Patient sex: M
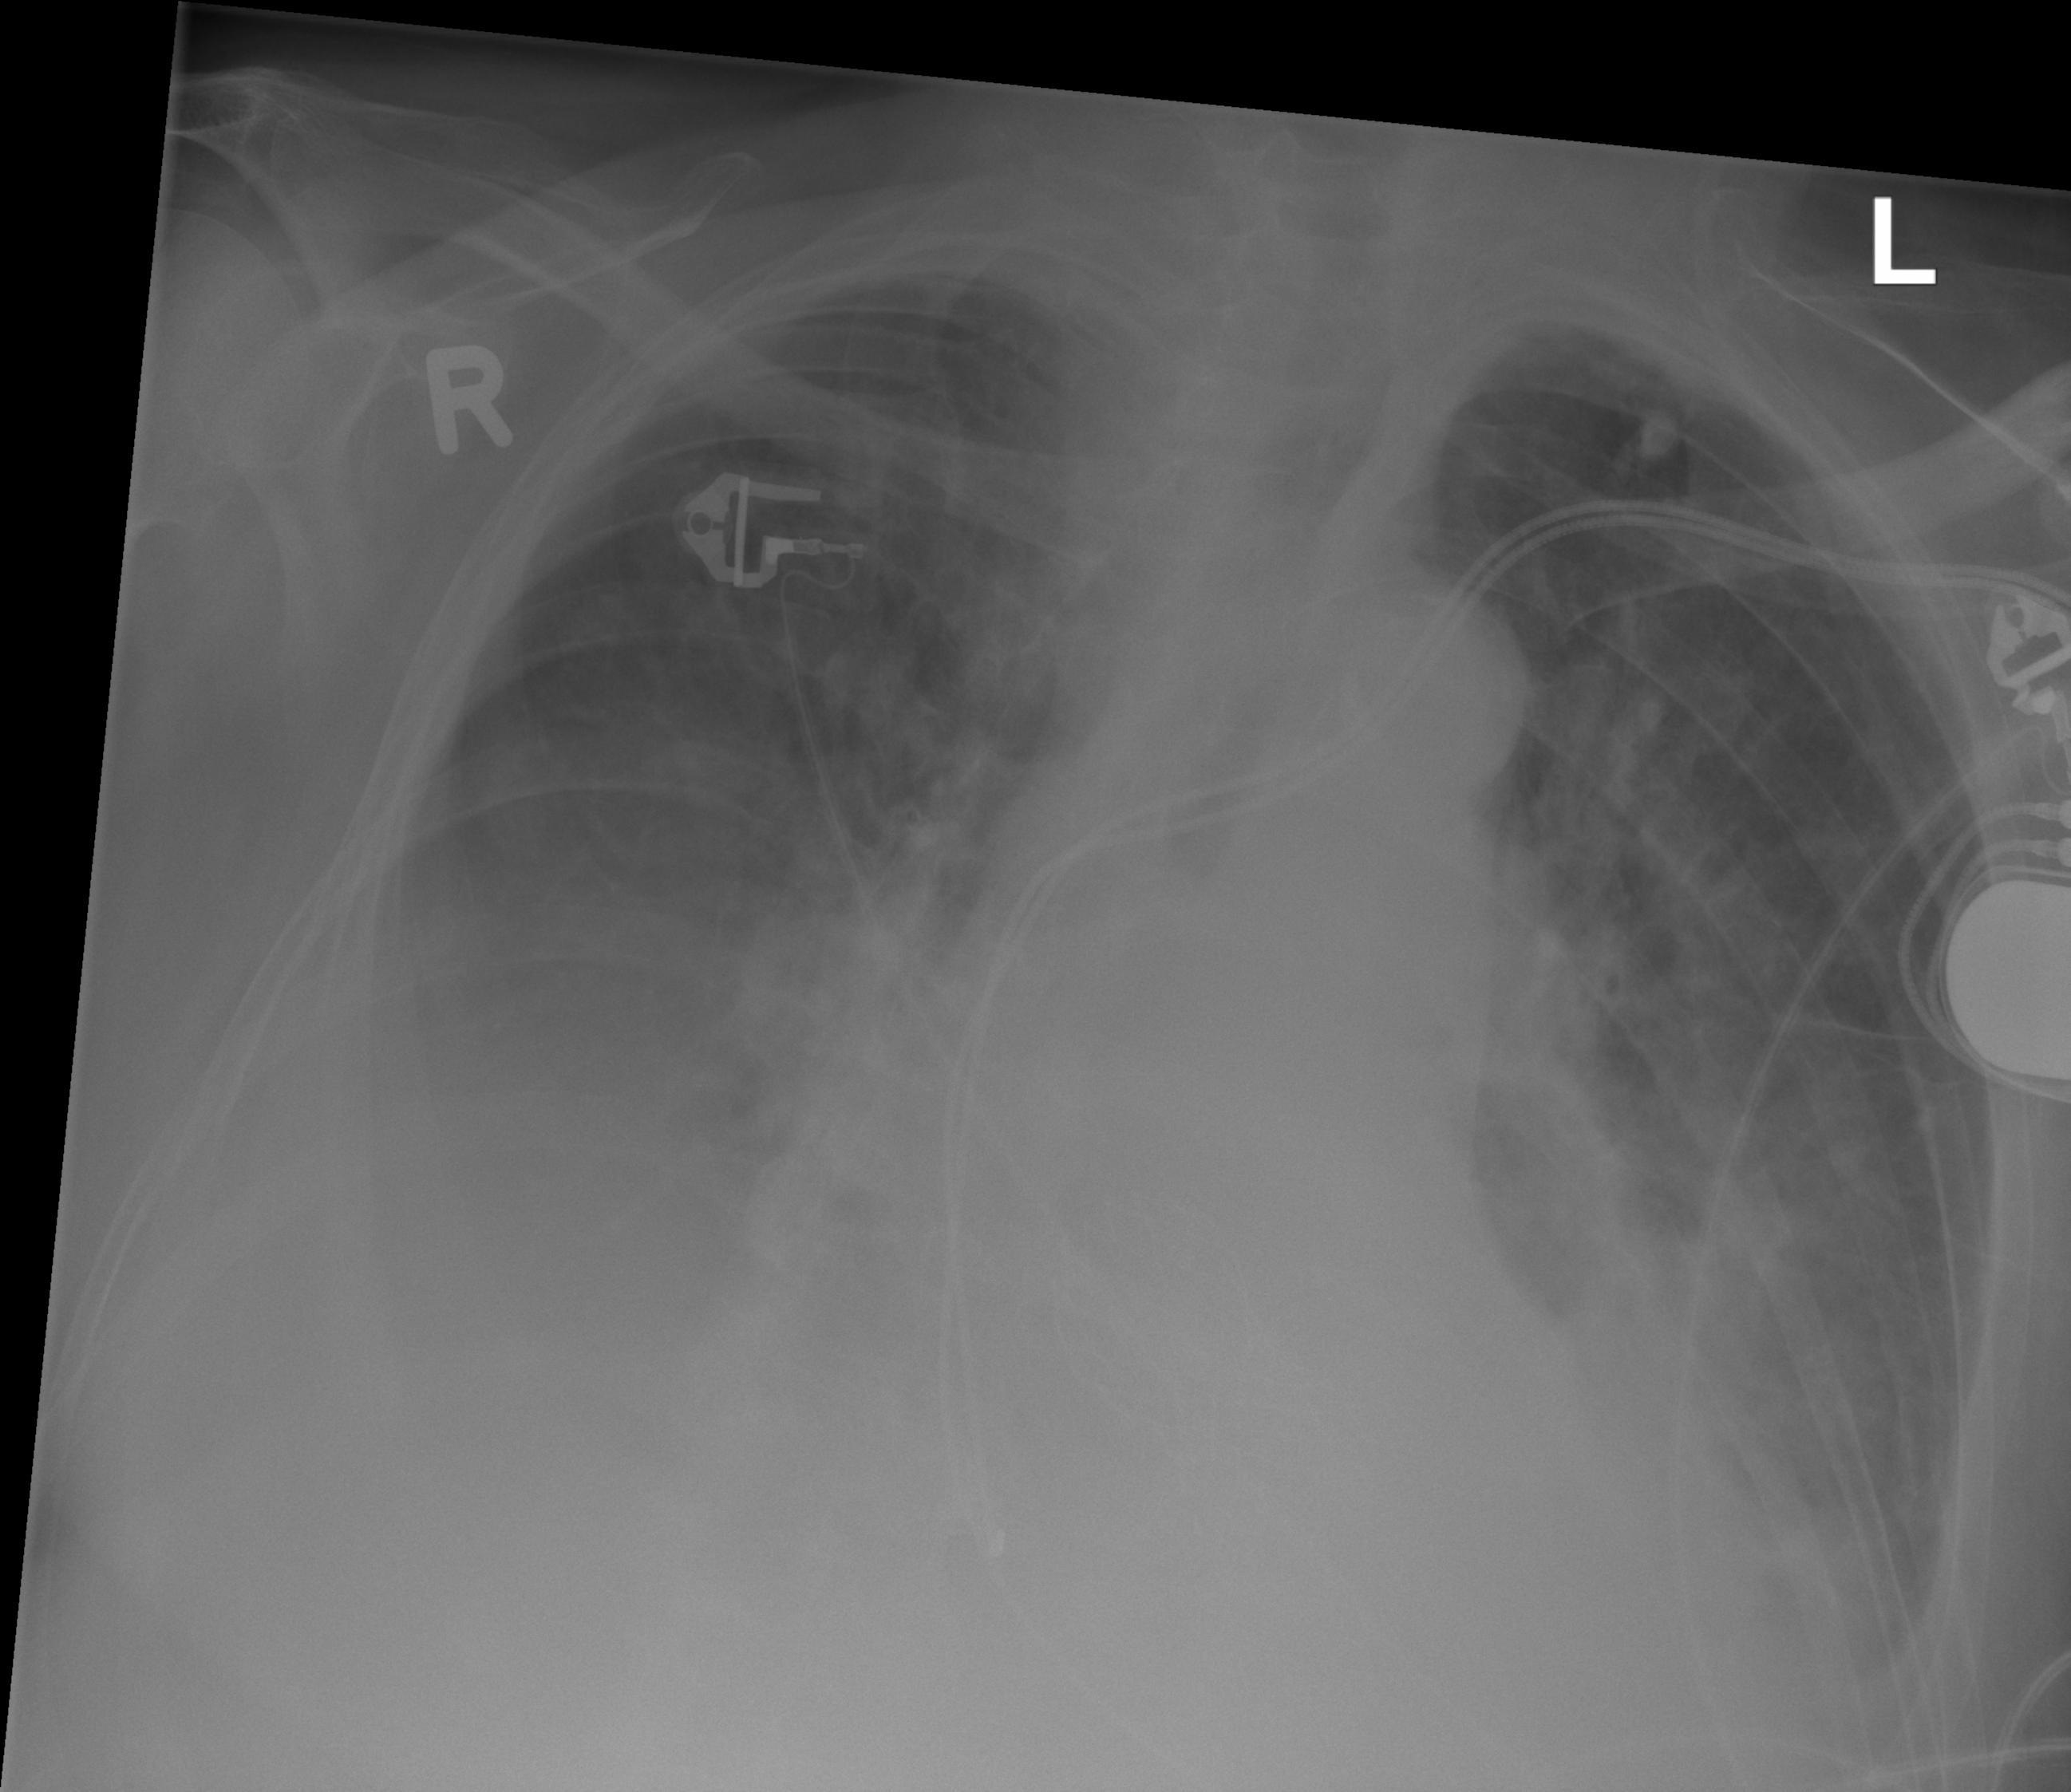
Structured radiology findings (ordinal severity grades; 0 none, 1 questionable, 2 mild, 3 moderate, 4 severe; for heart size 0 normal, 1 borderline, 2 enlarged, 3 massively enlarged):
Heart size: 2
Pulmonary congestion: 0
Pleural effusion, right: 3
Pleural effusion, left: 2
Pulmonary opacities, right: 1
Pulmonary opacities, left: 2
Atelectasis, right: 2
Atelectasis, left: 0